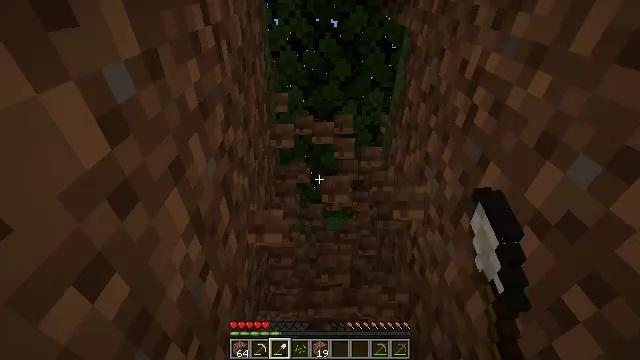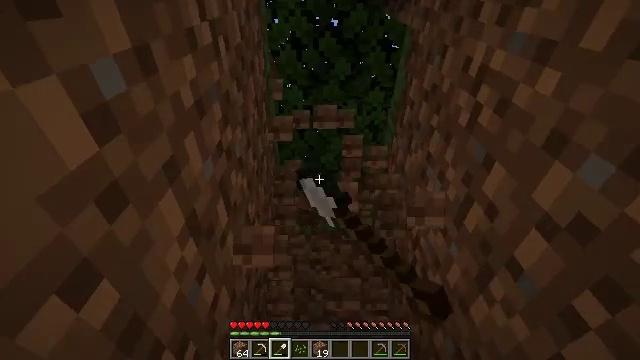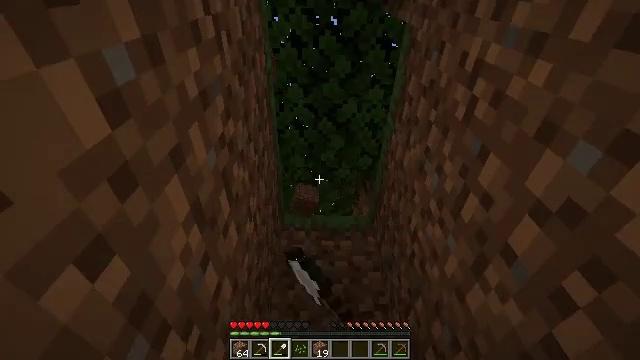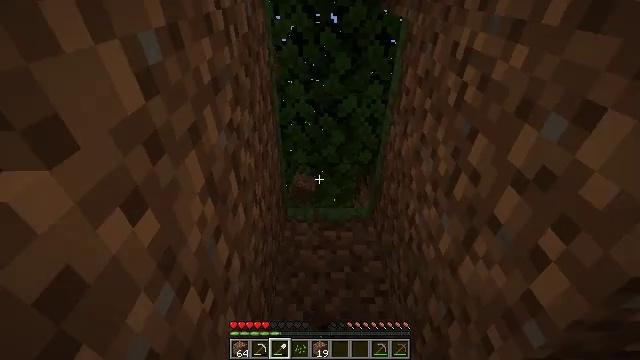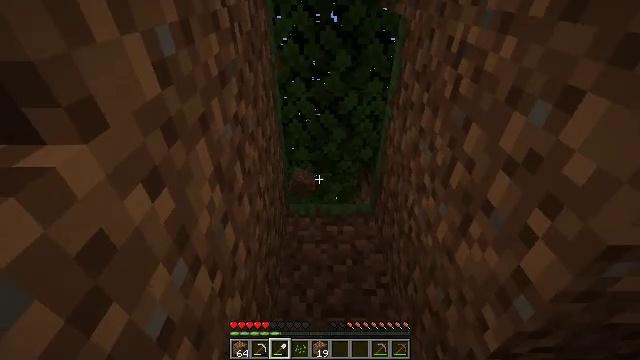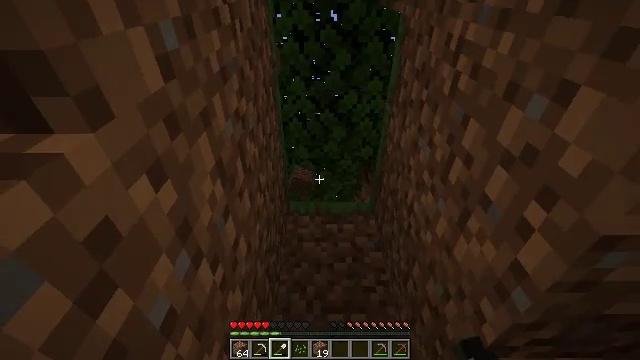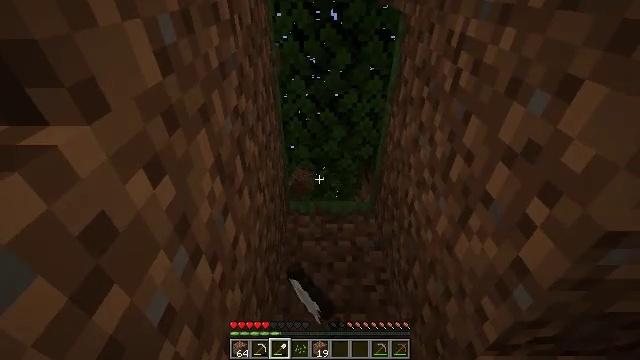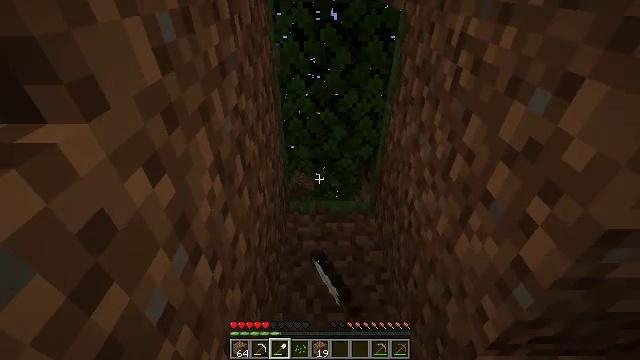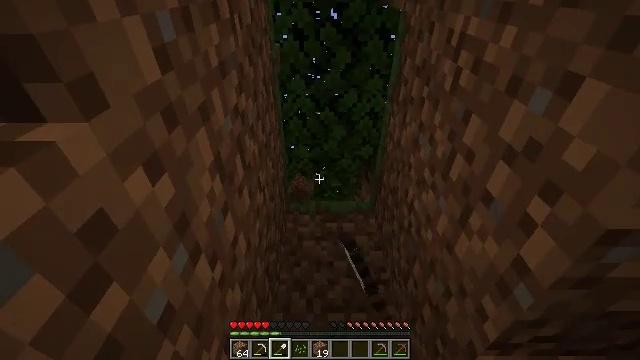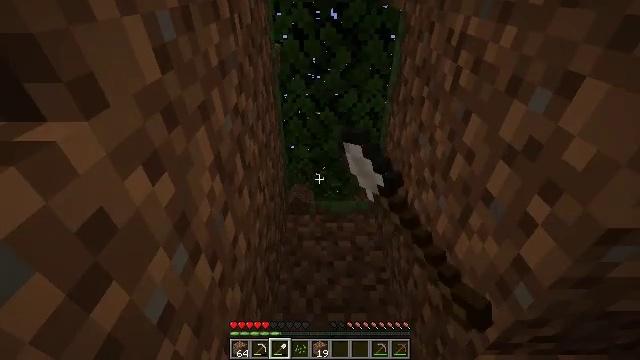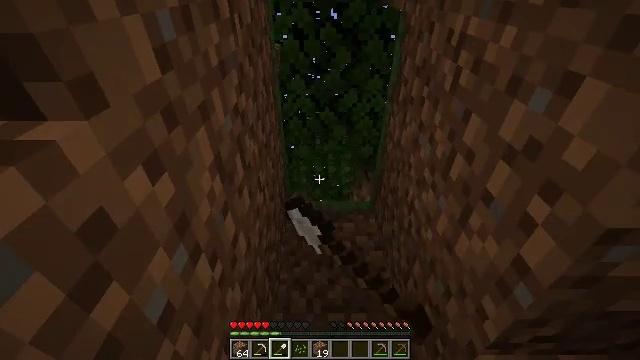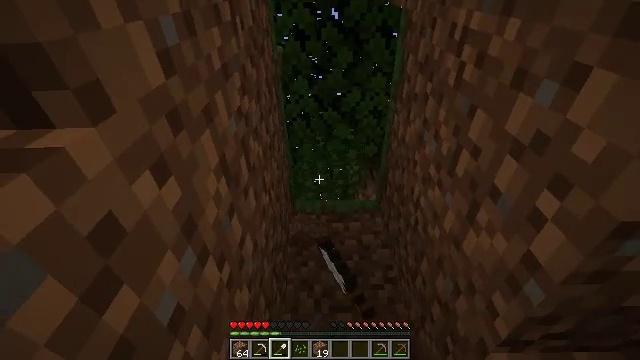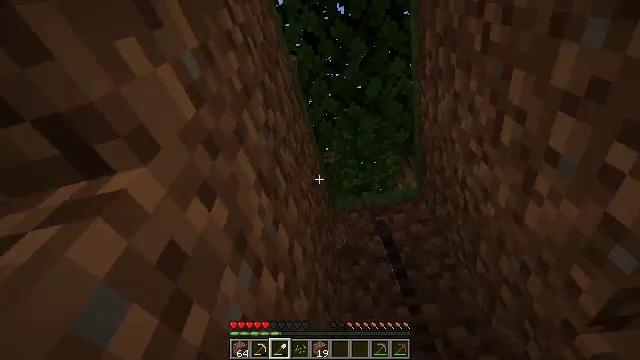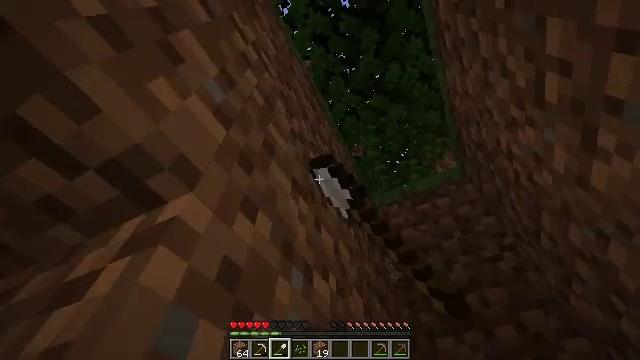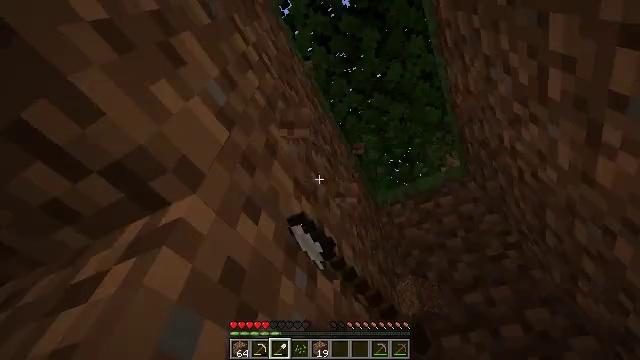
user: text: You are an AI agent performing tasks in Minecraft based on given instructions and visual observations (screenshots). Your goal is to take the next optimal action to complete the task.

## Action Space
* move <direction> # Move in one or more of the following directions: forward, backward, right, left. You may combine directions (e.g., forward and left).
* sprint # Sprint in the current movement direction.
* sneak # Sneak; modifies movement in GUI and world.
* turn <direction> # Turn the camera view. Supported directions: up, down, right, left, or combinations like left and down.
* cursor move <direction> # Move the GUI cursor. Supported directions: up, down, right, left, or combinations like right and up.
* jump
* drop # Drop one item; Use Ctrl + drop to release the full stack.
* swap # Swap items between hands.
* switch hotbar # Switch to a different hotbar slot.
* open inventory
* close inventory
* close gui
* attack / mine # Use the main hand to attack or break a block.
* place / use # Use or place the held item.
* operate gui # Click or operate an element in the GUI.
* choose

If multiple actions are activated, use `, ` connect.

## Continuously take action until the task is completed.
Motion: motion action
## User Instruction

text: Remove oak leaves from branches.
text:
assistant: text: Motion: attack / mine
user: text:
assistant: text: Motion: attack / mine
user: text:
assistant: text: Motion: attack / mine
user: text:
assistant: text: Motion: attack / mine
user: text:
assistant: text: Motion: attack / mine
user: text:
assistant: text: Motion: attack / mine
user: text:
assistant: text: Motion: attack / mine
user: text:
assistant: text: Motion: attack / mine
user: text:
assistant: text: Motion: attack / mine
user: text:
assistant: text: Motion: attack / mine
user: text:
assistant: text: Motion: turn left, attack / mine
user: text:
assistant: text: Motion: turn left, attack / mine
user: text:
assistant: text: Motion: turn left, attack / mine
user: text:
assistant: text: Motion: attack / mine
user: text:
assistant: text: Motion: attack / mine